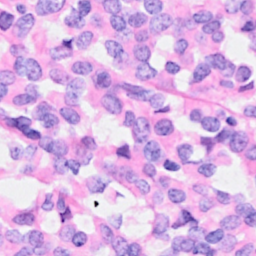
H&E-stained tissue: Breast